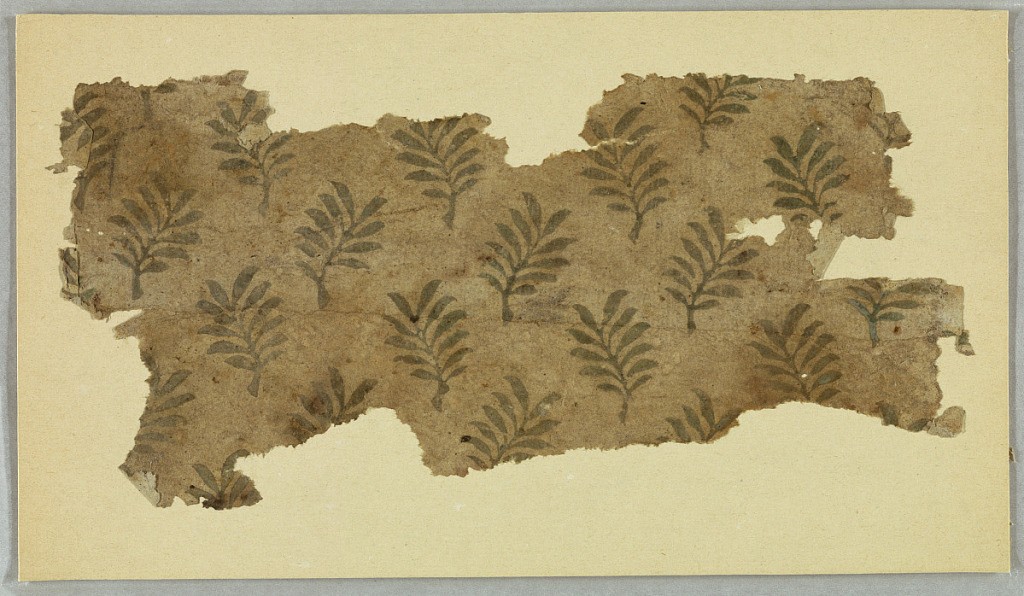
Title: Sidewall
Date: ca. 1800
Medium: Block-printed on handmade paper
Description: Unpainted ground seme with leafy sprigs in green.